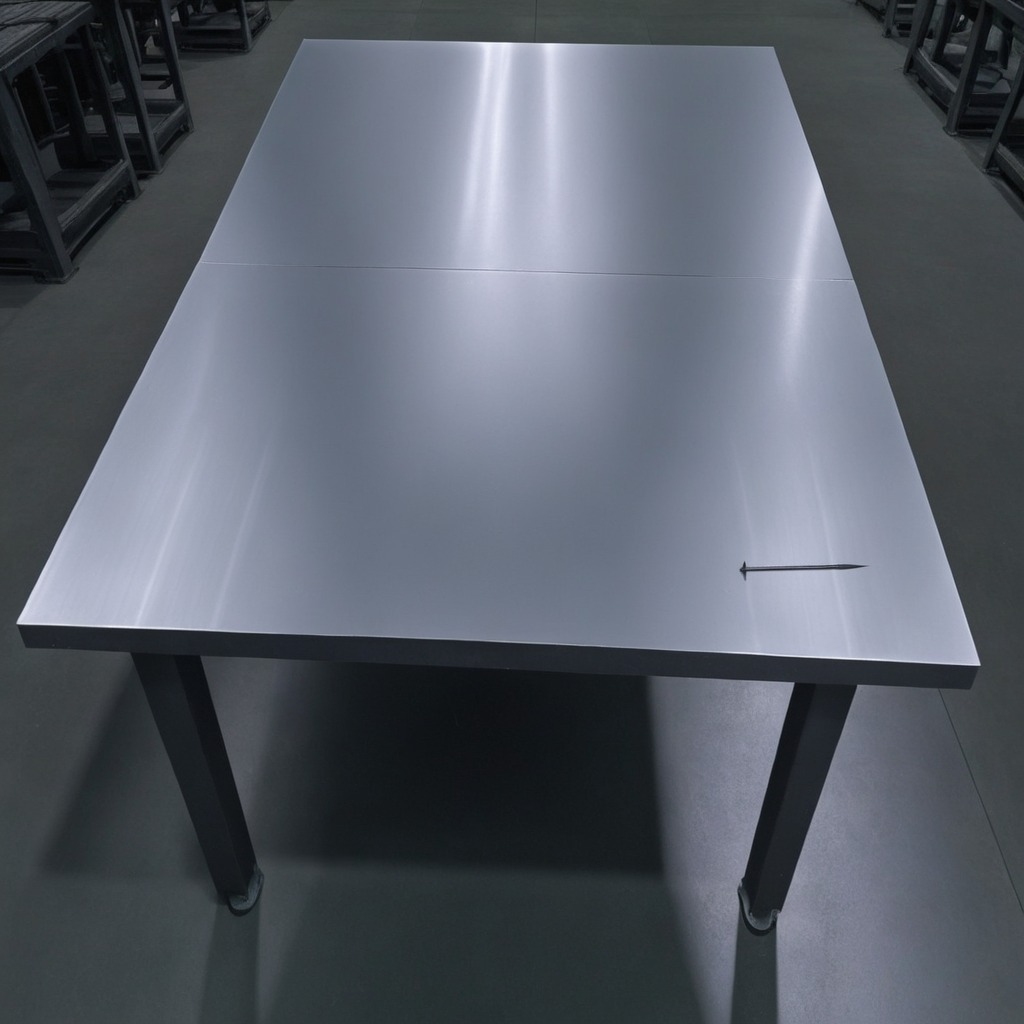
A nail is lying on a clean empty table in a basement in the evening.